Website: walmart
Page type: customer-info-address
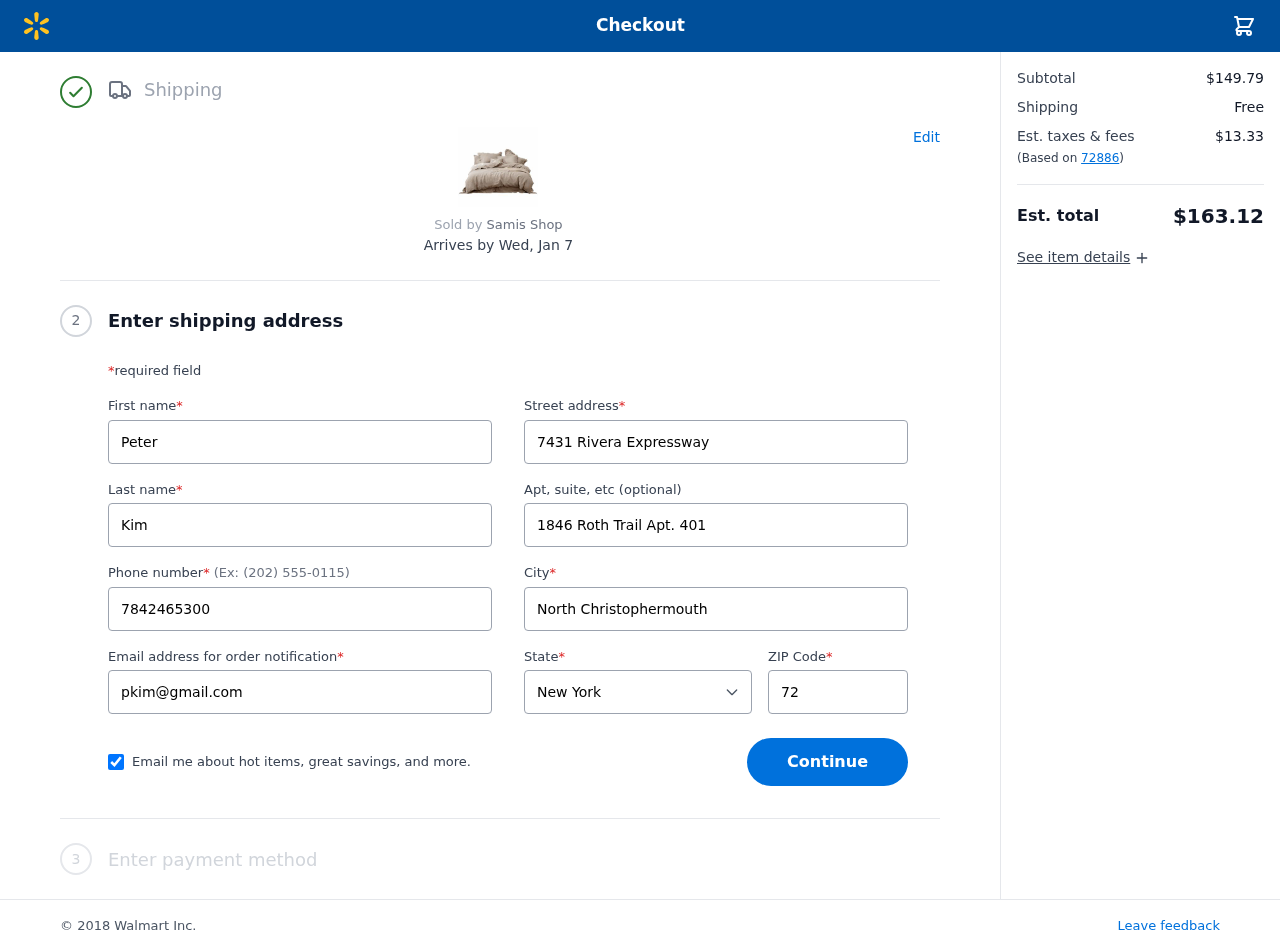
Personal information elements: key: PII_CITY
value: North Christophermouth
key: PII_EMAIL
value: pkim@gmail.com
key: PII_FIRSTNAME
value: Peter
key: PII_LASTNAME
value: Kim
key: PII_PHONE
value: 7842465300
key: PII_POSTCODE
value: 72886
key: PII_STATE
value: New York
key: PII_STREET
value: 7431 Rivera Expressway
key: PII_STREET2
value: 1846 Roth Trail Apt. 401
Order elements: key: ORDER_DELIVERY_DATE
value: Wed, Jan 7
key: ORDER_SUBTOTAL
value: $149.79
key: ORDER_SHIPPING_COST
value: Free
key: ORDER_TAX
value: $13.33
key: ORDER_TOTAL
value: $163.12